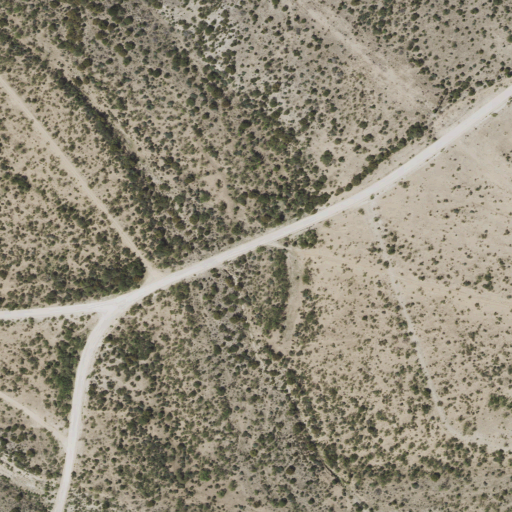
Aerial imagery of valley in Texas named Burnt Canyon containing only shrub